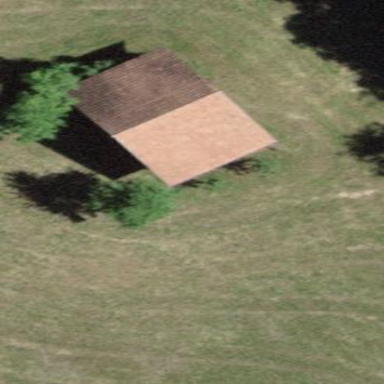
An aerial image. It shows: Barn.